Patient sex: F
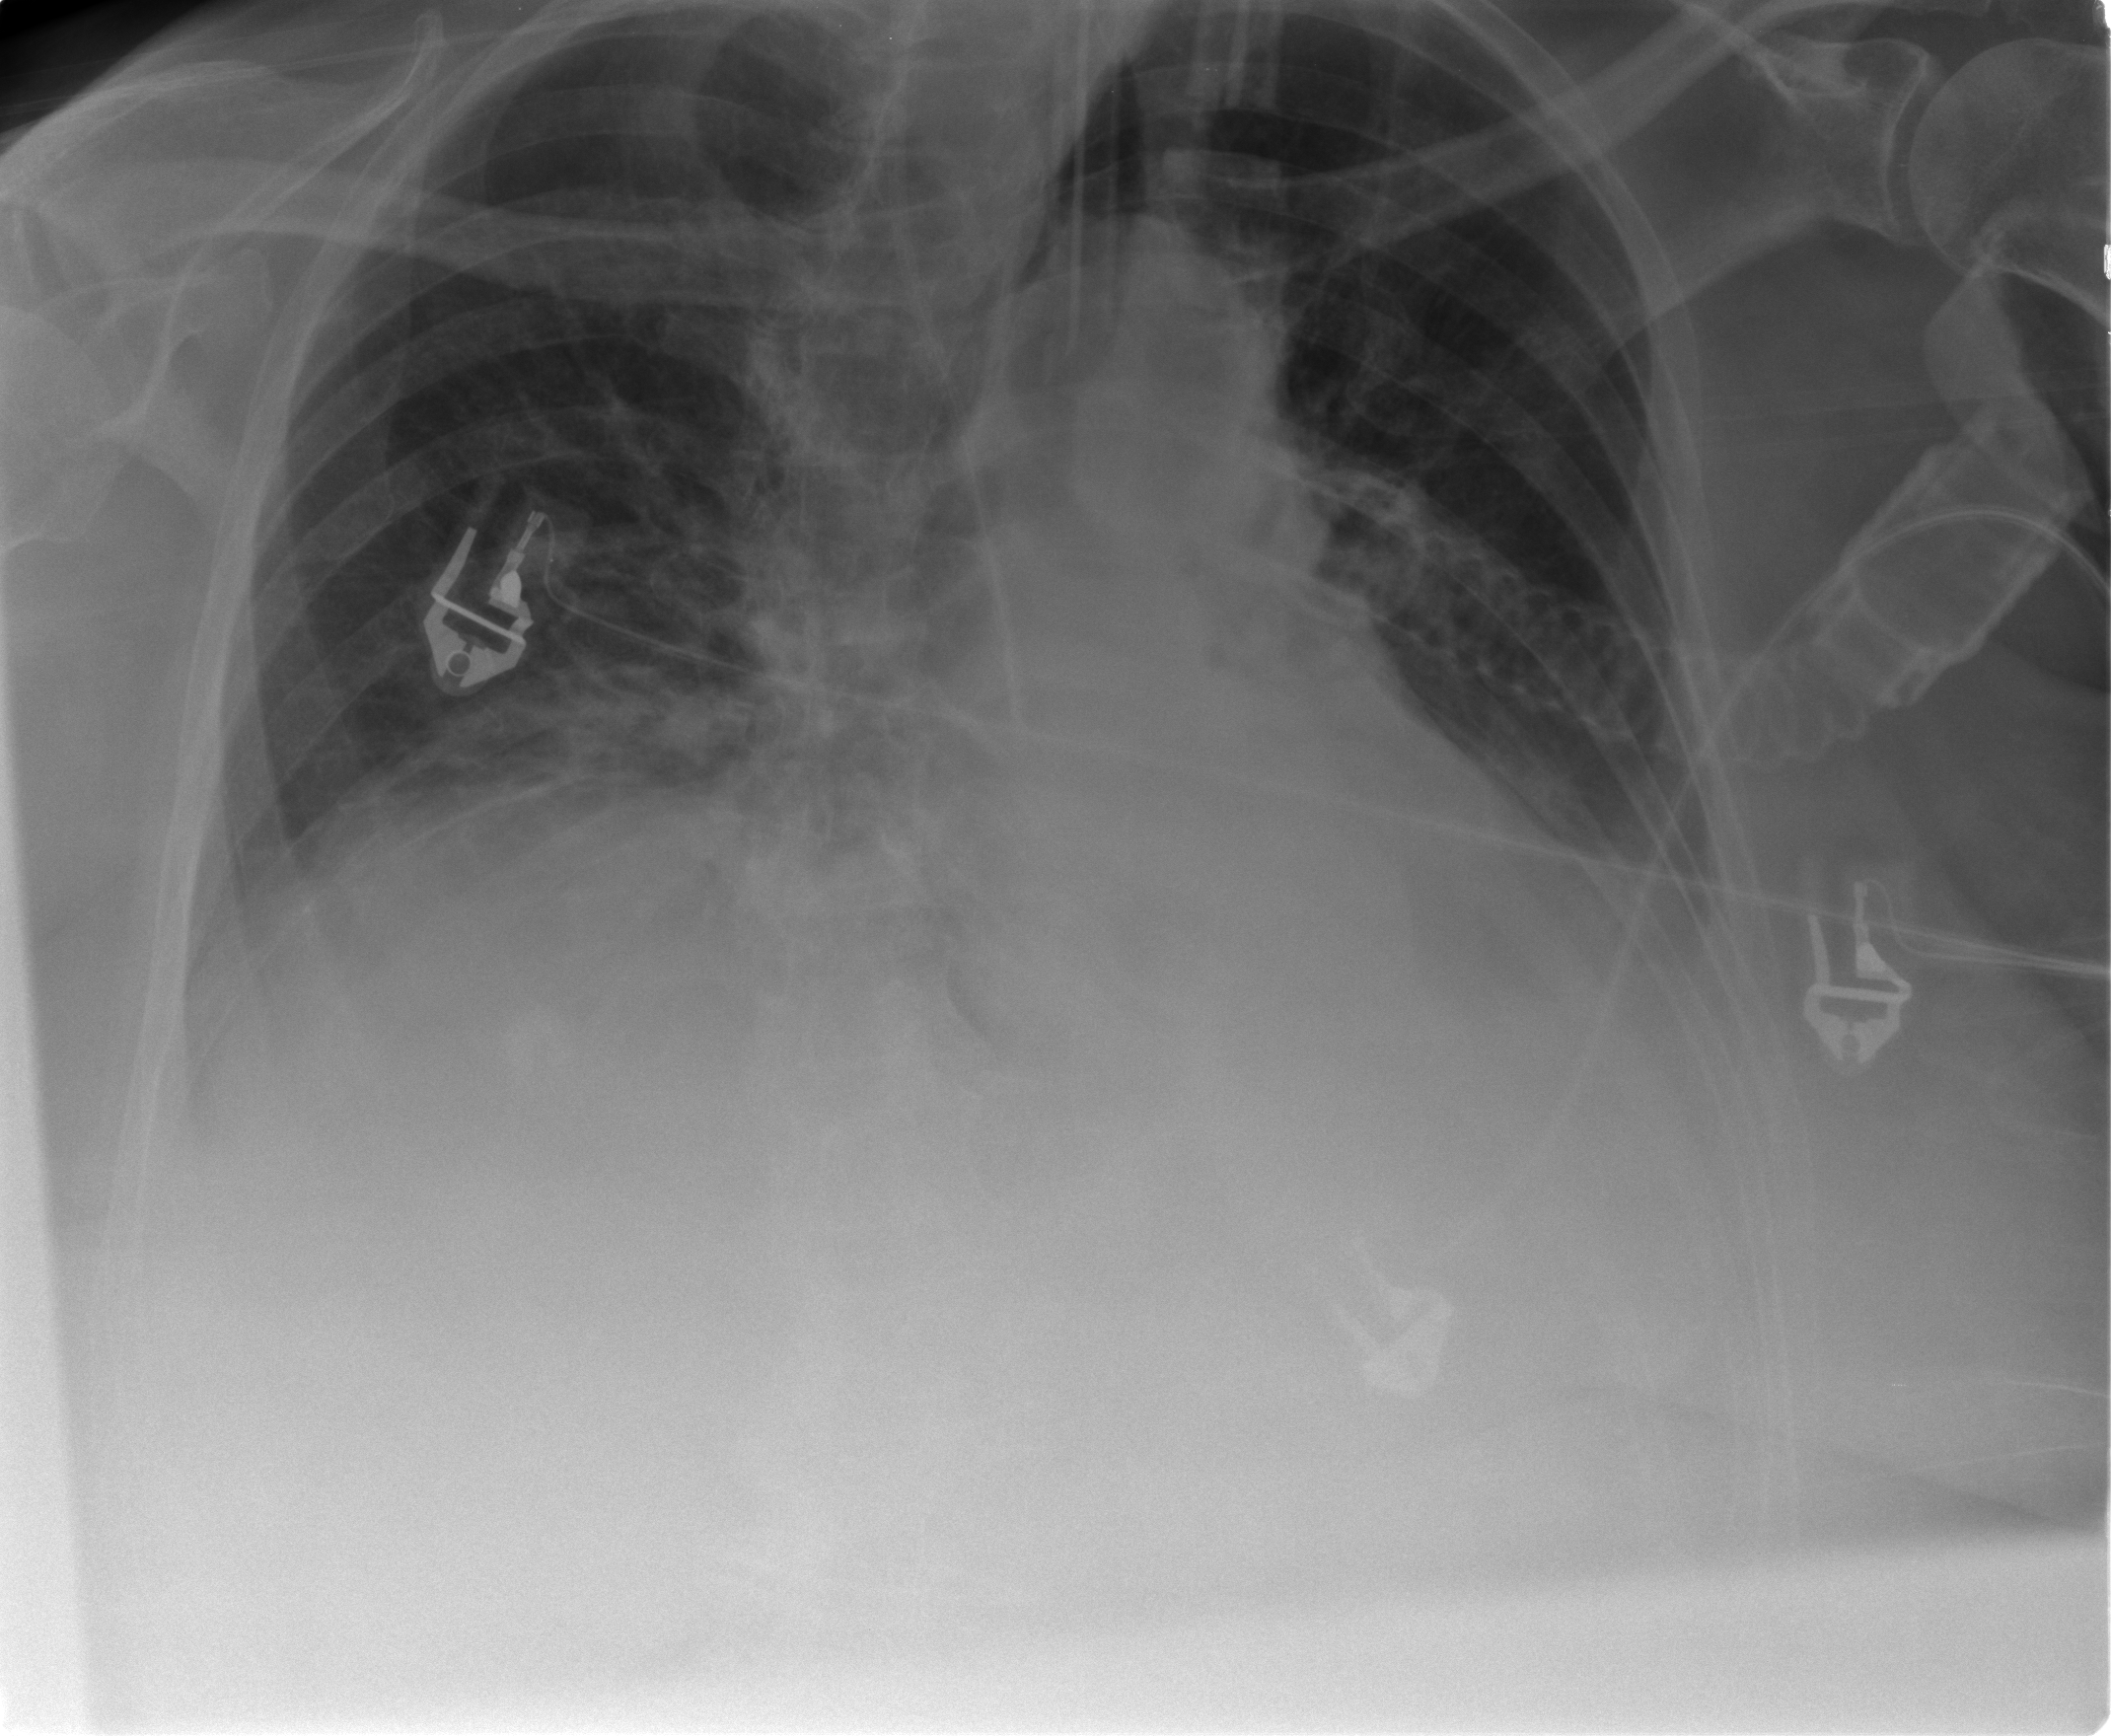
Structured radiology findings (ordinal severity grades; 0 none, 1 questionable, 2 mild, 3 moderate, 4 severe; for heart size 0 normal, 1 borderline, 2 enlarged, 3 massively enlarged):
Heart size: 1
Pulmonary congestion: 2
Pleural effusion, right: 1
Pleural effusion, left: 2
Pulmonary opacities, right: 0
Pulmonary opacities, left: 0
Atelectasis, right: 2
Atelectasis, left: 2